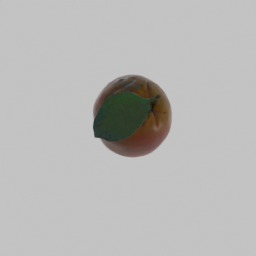
Label: nature